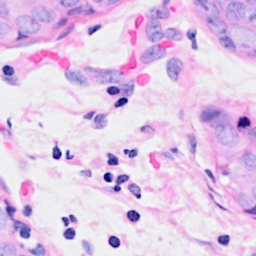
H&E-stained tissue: Breast